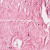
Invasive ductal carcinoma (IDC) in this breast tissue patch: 0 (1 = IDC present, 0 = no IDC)